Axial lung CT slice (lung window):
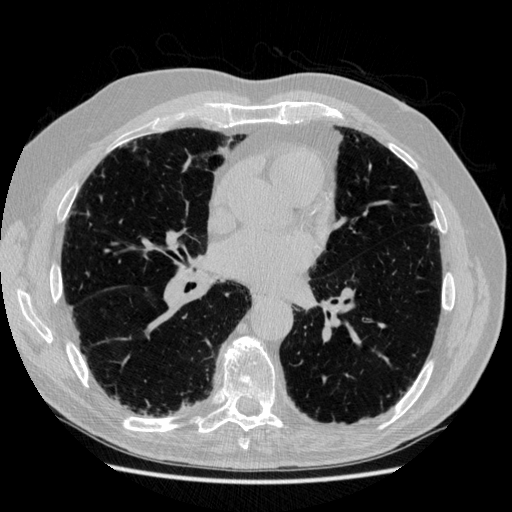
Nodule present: no